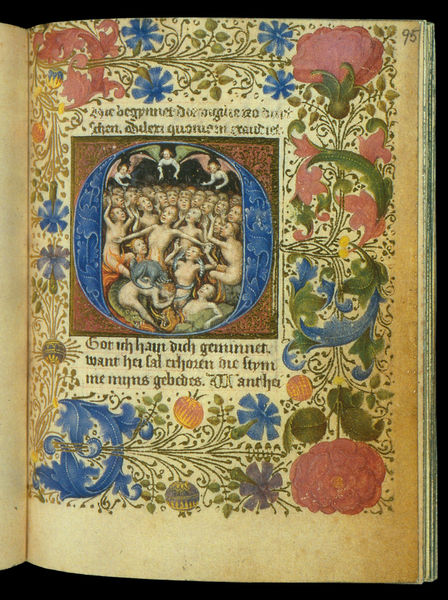
Titel: Lochner-Gebetsbuch
Künstler: Stefan Lochner
Institution: Darmstadt, Universitäts- und Landesbibliothek
Schlagwörter: blau, blätter, flügel, himmel, nackt, grün, menschen, blumen, bunt, nacht, blüten, rose, rosen, rot, malerei, reich, rosa, engel, schrift, farben, farbe, ornamente, verzierung, nackte, warten, punkte, buch, druck, seite, illustration, text, buchstabe, buchstaben, initiale, schlange, kugeln, buchseite, verziert, knospen, fegefeuer, hölle, teufel, lilien, kornblume, handschrift, erlösung, latein, blaue, gnade, diesteln, o, 95, gerlb, seite 95, prachhandschrift, enbuch